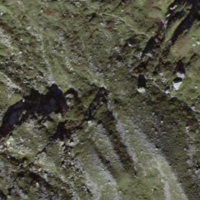
EUNIS habitat code: 23
Species observed at this site:
Saxifraga aizoides
Anthus spinoletta